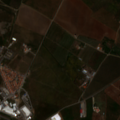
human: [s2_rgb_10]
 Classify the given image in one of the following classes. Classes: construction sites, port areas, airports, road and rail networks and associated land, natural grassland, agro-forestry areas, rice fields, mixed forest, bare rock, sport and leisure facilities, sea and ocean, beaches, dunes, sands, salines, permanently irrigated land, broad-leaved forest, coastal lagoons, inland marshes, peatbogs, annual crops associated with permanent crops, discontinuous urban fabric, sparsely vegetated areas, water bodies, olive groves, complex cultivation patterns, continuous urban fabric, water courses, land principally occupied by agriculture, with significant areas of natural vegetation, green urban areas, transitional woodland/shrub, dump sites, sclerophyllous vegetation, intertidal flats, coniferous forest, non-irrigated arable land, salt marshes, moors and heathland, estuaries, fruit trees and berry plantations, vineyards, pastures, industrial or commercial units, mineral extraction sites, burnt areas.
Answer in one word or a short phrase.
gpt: continuous urban fabric